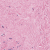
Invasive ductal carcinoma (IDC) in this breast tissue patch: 0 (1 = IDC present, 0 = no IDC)